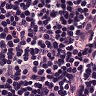
Metastatic tissue present: no